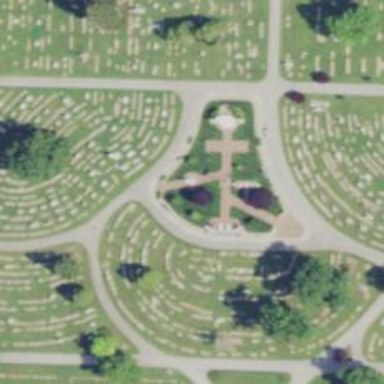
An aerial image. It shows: Historic memorial.